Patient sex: M
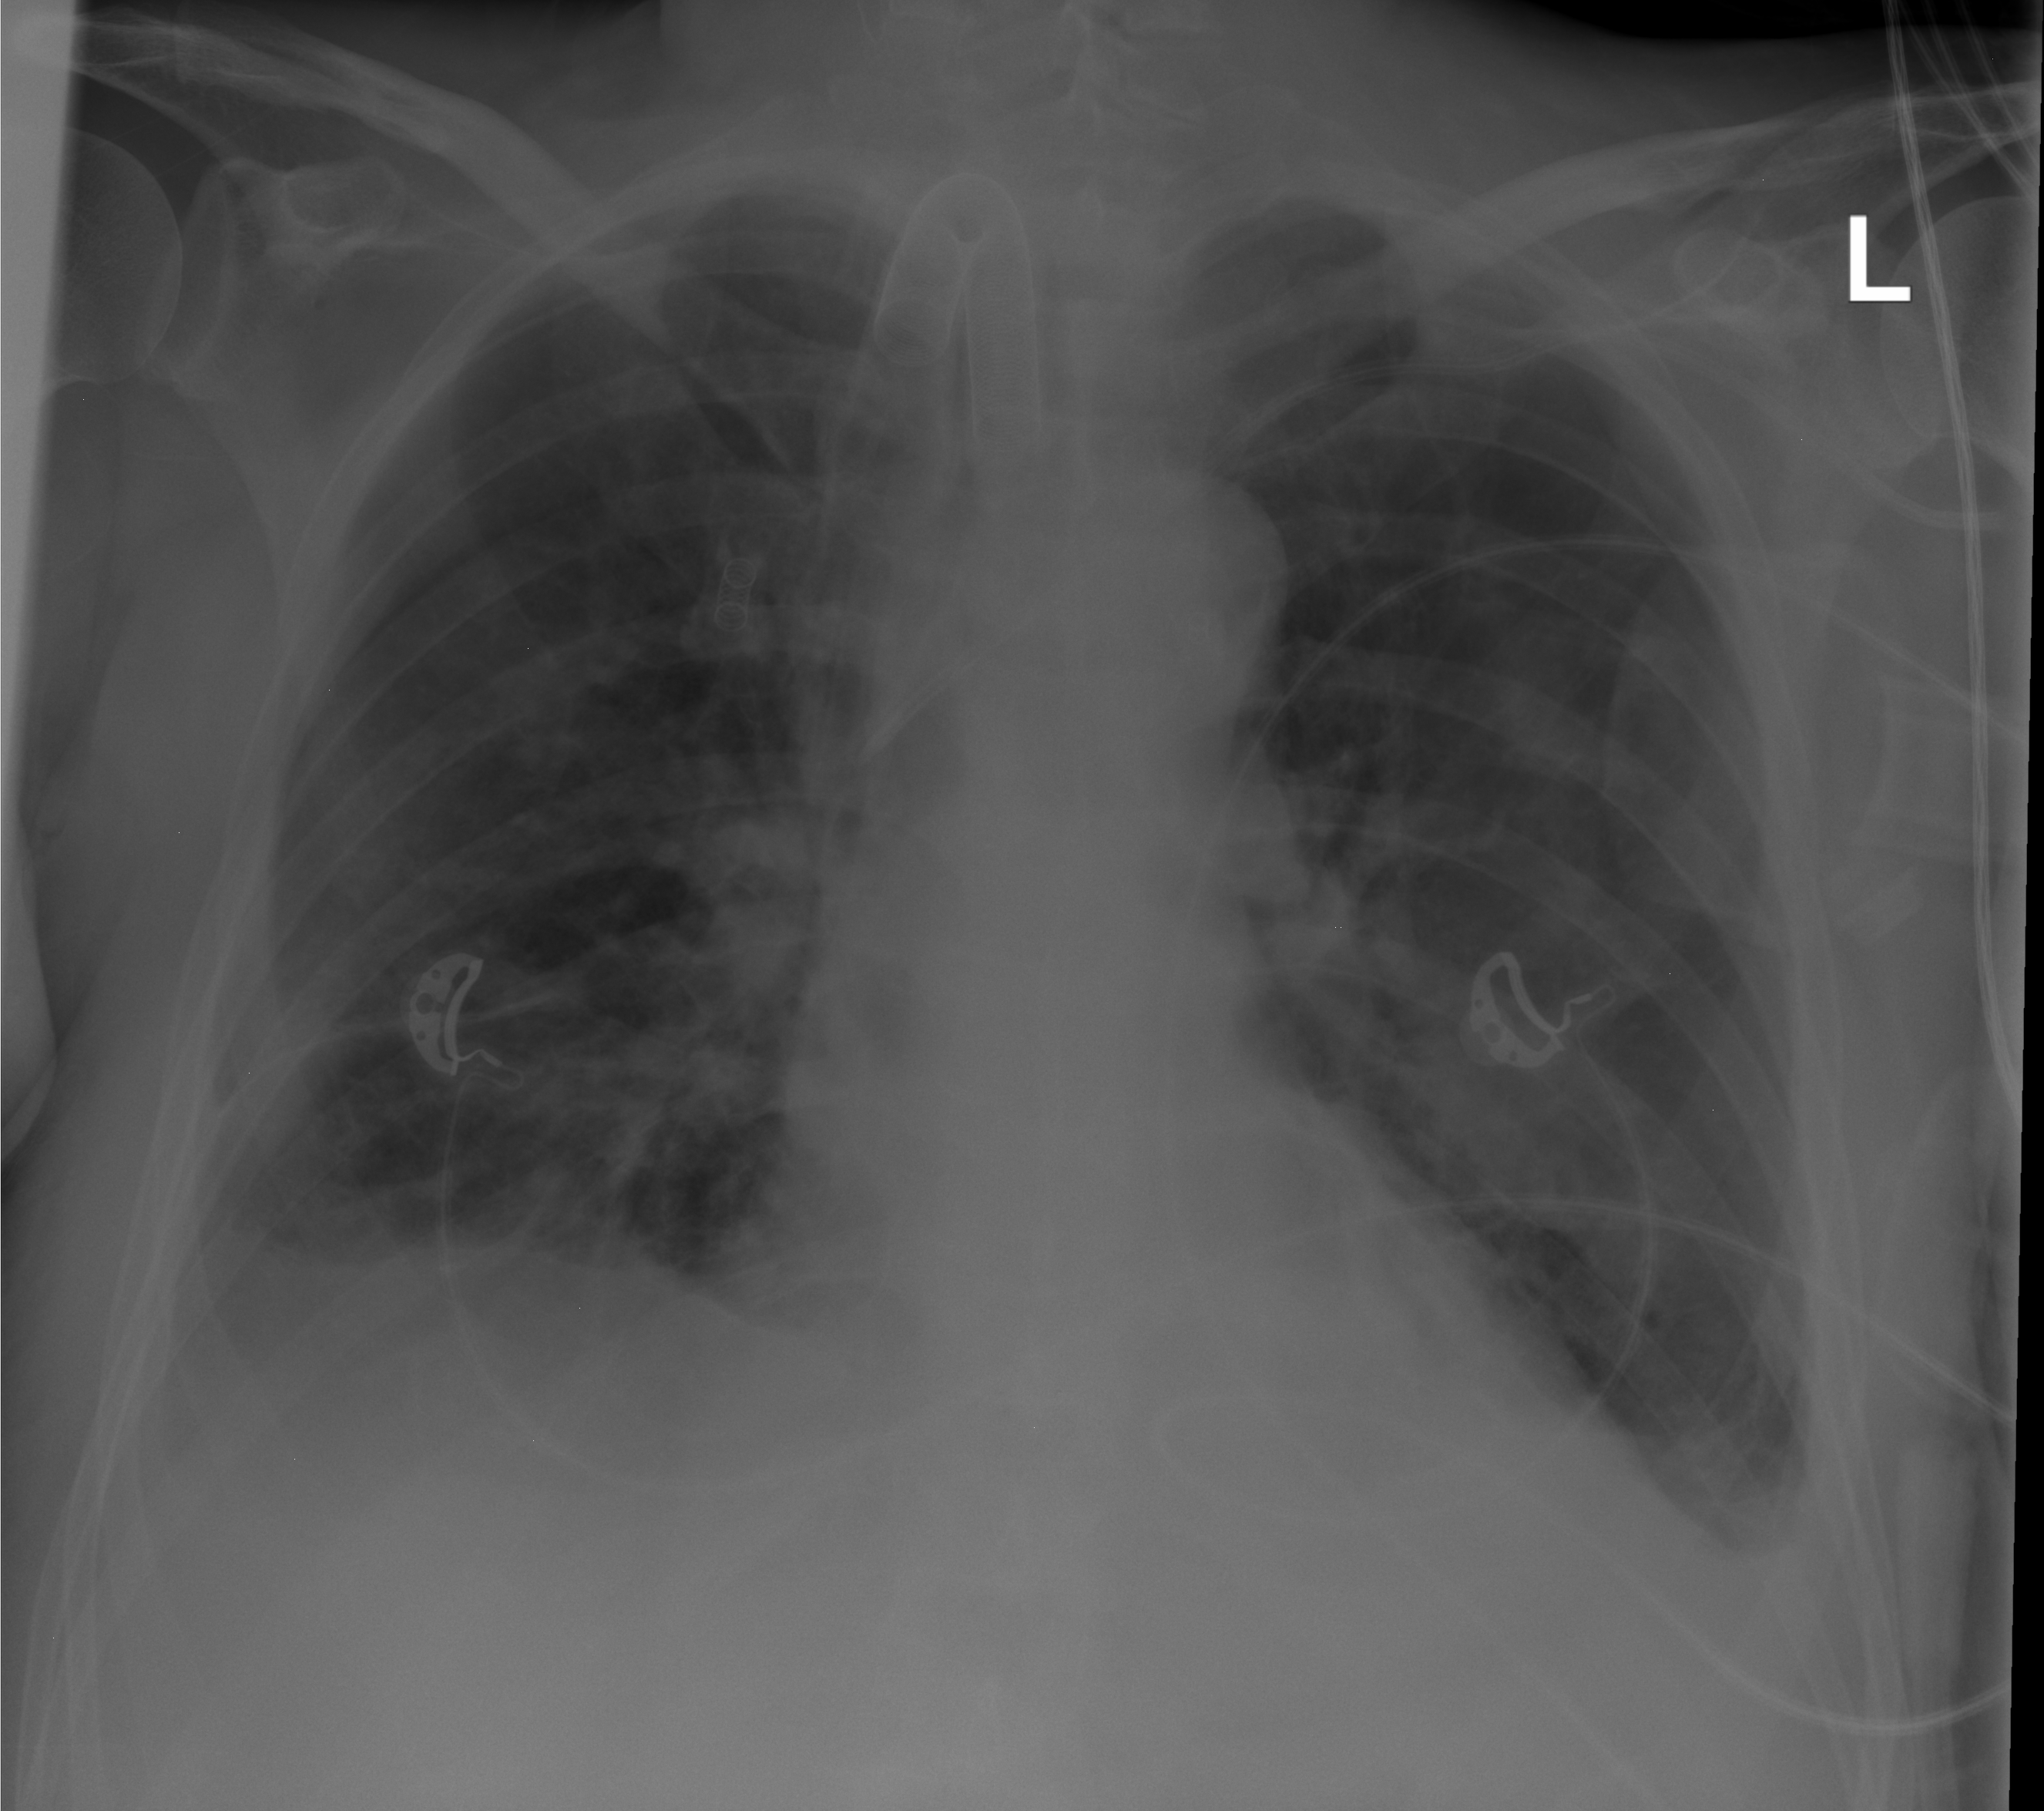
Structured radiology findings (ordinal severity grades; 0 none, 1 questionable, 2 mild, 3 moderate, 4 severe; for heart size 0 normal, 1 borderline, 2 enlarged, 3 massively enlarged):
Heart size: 2
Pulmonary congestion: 2
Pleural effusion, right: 2
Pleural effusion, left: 2
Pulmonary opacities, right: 3
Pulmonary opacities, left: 2
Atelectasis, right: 2
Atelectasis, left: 0